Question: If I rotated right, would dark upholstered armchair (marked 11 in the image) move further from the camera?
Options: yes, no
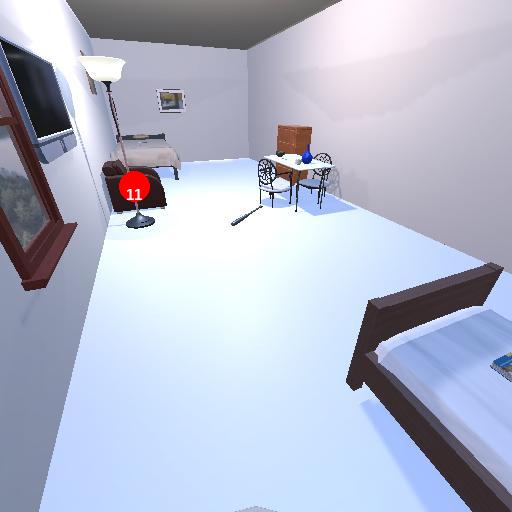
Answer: yes